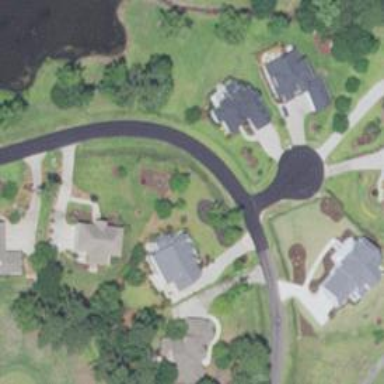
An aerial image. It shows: Residential road.